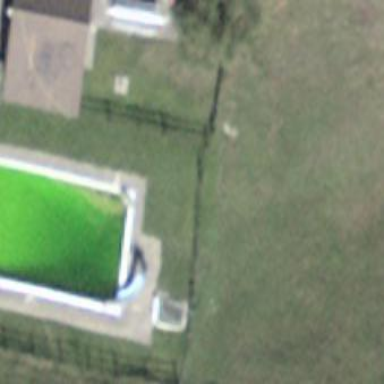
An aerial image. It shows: Swimming pool located in leisure land.